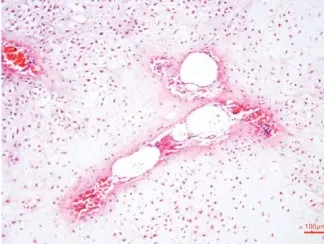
Histological examination of lesions. (A, B) Histological examination manifesting typical enchondroma in the patient's right-hand finger bones.
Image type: pathology (h&e)